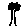
Label: tree